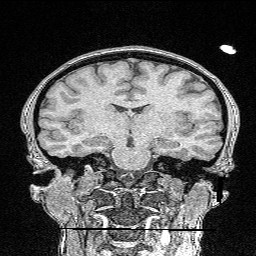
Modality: FLASH
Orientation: sagittal
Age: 23
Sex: female